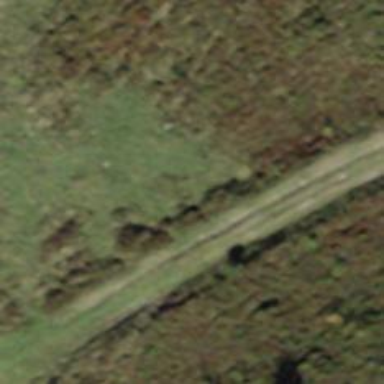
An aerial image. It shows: Paved path.